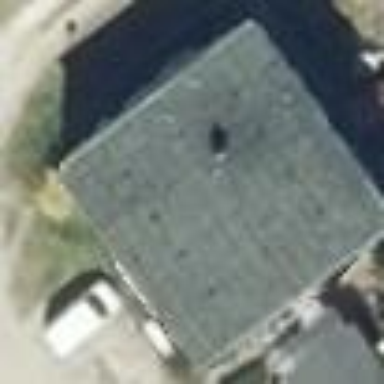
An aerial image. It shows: Building with flat grey roof.